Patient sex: F
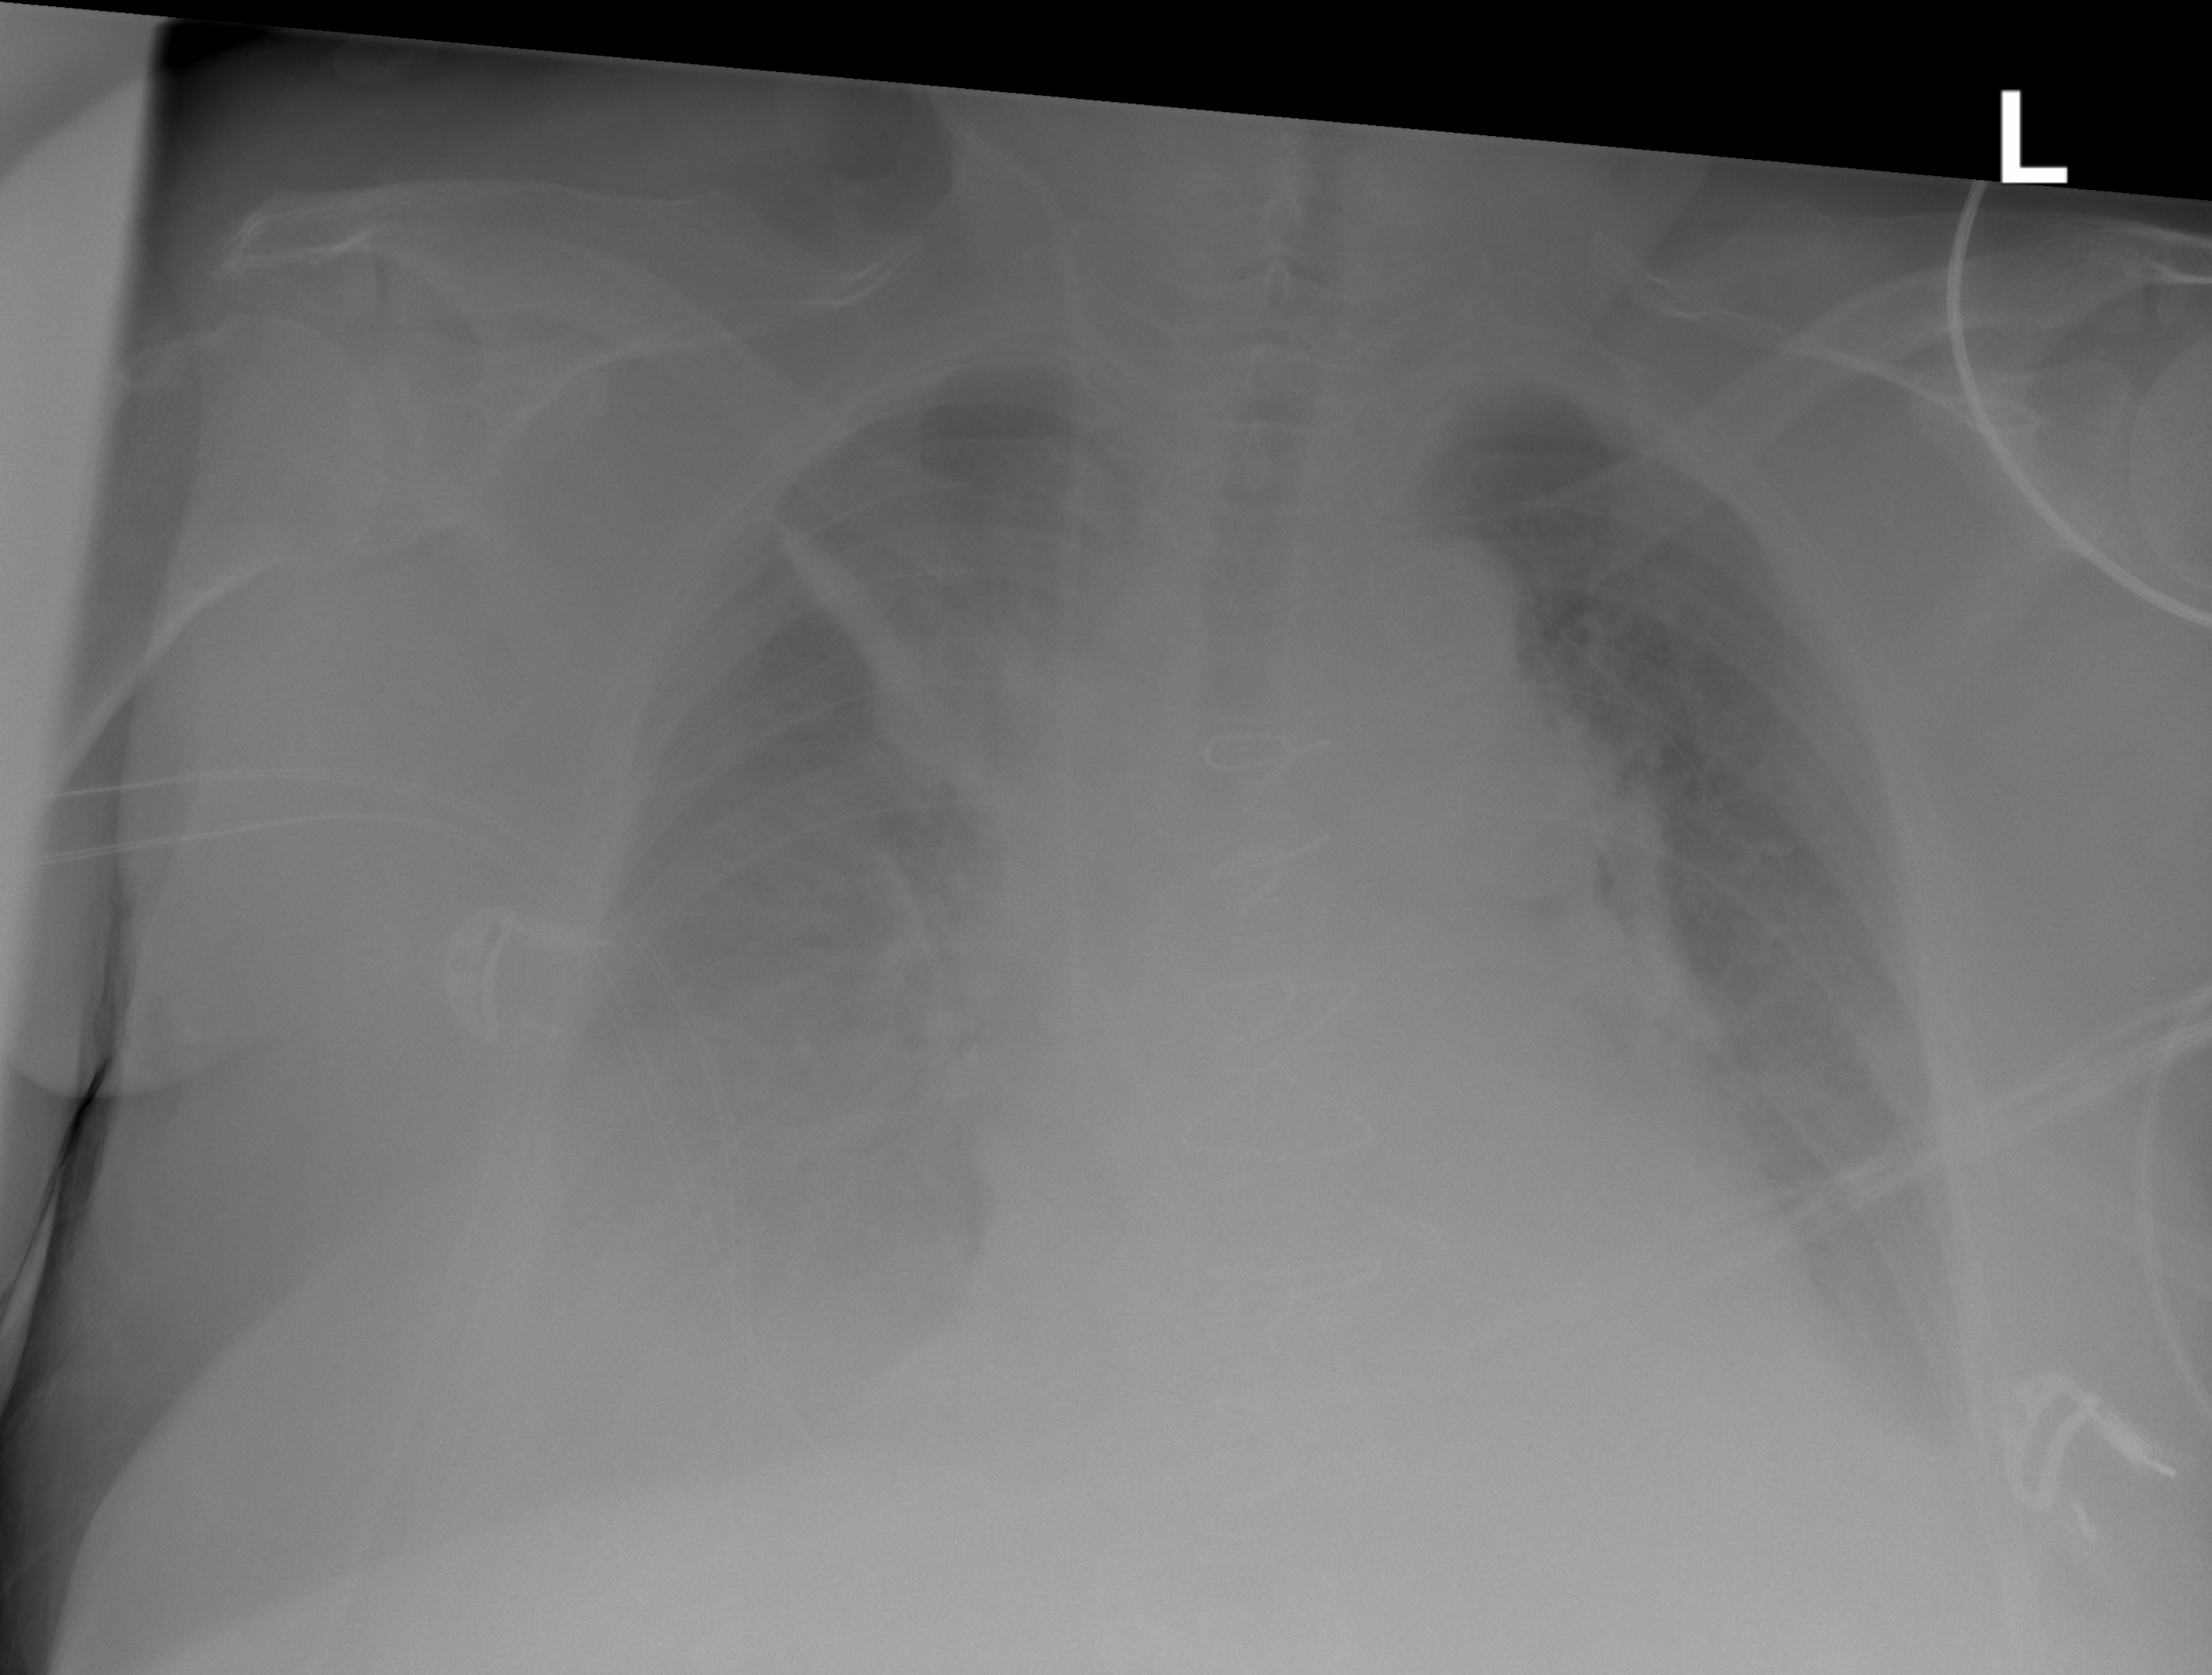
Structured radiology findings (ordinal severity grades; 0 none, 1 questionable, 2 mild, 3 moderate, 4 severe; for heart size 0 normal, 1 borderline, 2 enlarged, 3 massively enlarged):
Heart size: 2
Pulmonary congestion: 2
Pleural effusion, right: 3
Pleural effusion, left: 2
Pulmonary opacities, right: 0
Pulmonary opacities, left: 0
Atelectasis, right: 2
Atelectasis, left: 2